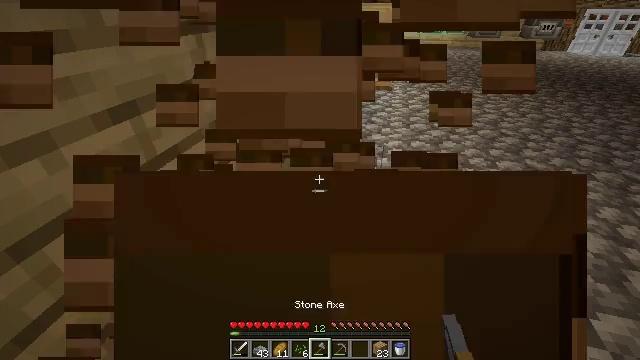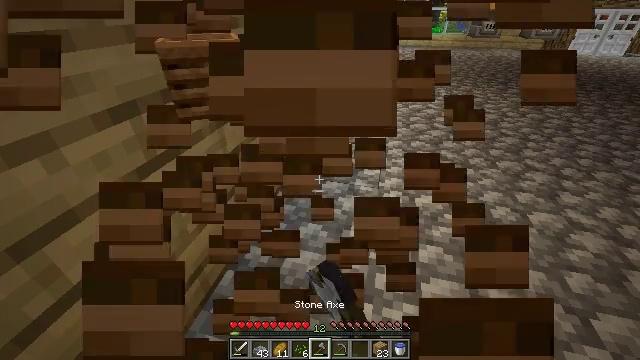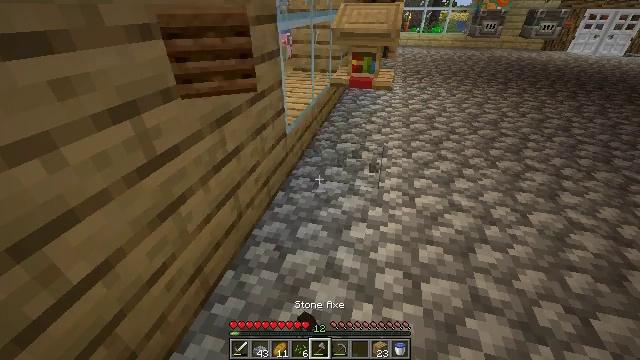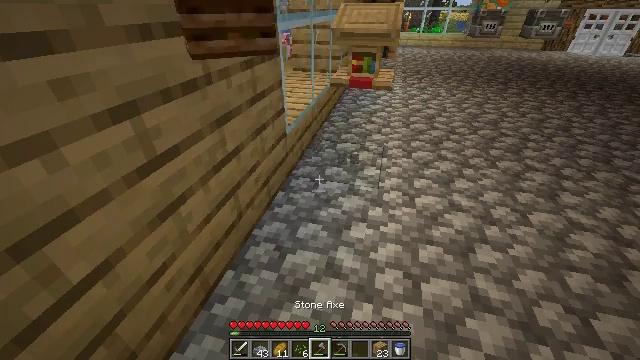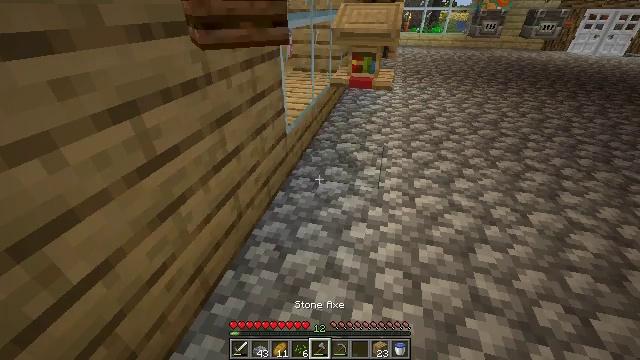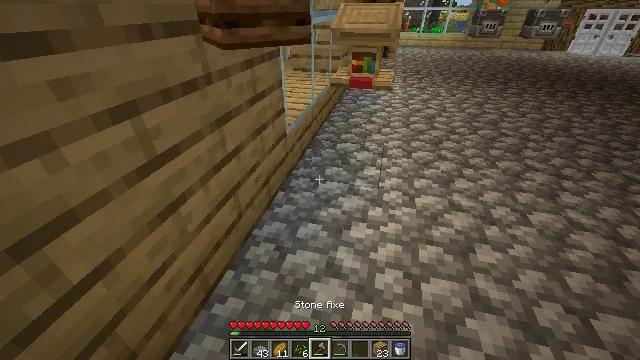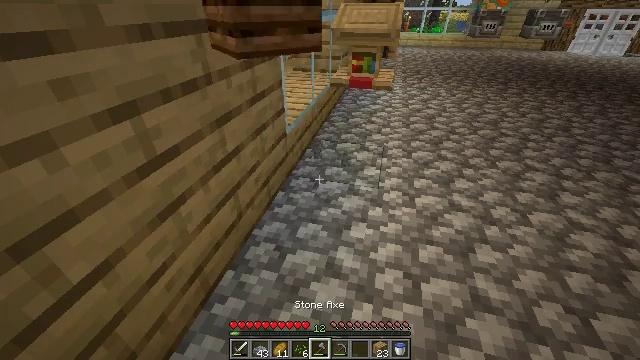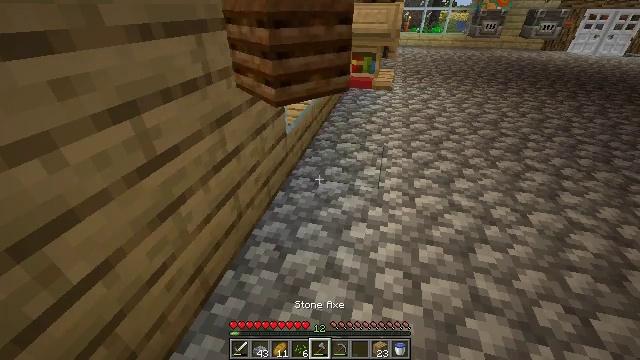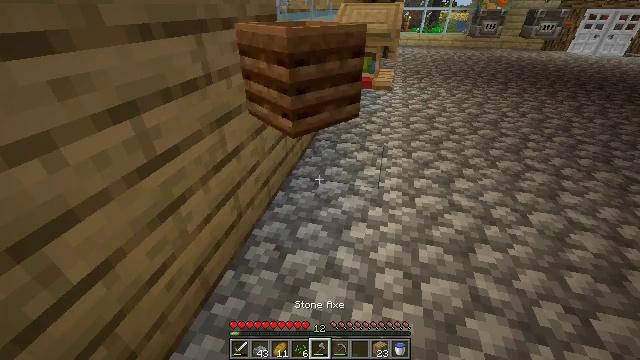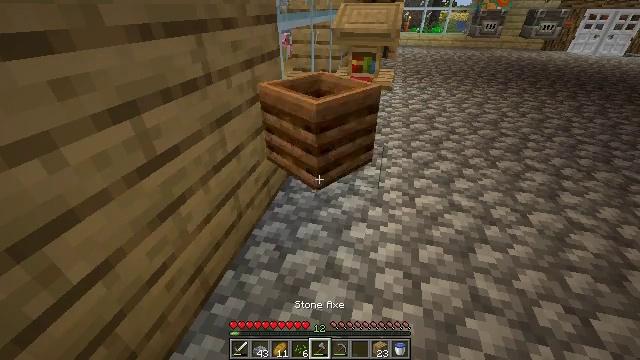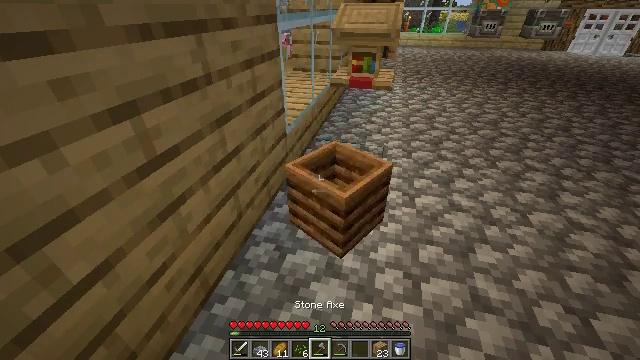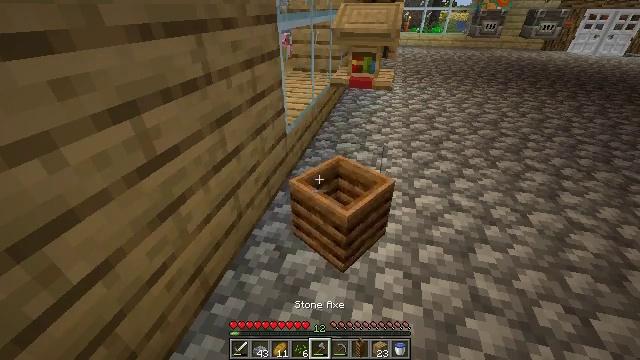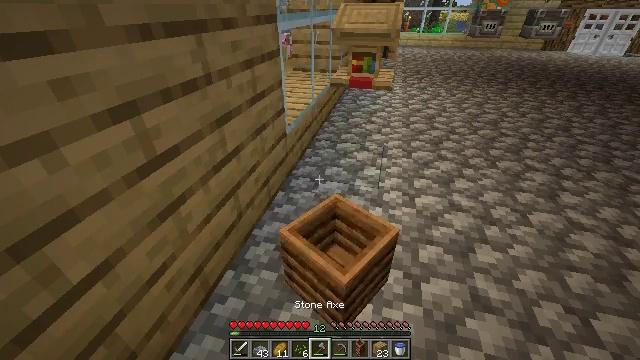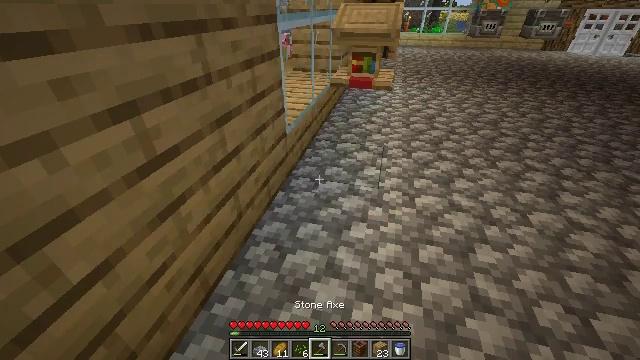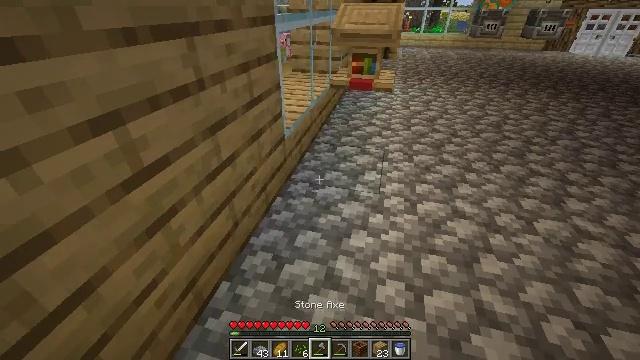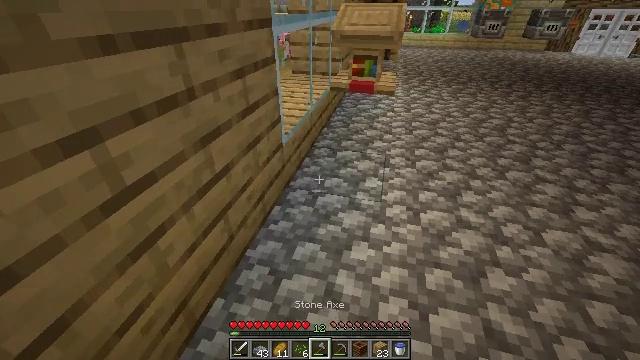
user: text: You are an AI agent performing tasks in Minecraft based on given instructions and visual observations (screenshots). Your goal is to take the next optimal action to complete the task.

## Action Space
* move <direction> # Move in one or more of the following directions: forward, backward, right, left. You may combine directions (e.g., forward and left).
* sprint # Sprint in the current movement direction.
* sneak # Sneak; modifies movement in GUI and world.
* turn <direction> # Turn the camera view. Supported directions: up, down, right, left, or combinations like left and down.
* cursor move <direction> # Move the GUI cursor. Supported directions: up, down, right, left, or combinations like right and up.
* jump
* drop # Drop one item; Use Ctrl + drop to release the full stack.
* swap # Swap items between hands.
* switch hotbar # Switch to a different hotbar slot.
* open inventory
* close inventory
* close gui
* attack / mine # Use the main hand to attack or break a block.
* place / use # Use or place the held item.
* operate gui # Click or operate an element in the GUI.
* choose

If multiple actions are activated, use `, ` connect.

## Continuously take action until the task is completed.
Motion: motion action
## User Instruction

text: Attack the cobblestone slab to gather it.
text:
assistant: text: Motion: attack / mine
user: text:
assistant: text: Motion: attack / mine
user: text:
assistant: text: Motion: attack / mine
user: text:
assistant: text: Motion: no_op
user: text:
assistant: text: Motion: no_op
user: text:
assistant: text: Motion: no_op
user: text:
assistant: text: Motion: no_op
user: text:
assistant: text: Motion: no_op
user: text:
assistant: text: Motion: no_op
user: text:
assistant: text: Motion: no_op
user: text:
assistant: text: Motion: no_op
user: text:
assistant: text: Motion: no_op
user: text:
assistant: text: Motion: no_op
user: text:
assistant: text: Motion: move forward
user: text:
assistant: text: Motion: move forward
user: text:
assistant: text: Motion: move forward
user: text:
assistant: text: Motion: move forward
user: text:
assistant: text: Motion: move forward
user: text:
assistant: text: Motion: no_op
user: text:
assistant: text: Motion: no_op
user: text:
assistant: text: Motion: no_op
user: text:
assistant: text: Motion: turn left and down
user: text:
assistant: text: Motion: turn left and down
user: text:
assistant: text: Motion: turn left and down
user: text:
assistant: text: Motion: turn left
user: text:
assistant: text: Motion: turn left
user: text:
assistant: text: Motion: turn left
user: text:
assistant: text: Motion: turn left and down
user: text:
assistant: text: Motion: turn left
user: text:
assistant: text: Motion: turn left